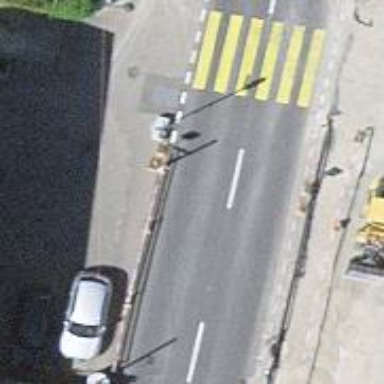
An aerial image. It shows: Road with traffic signals controlling the flow of traffic.